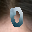
Label: 0